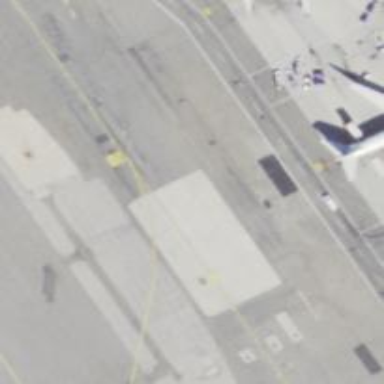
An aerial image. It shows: View of taxiway at the airport.